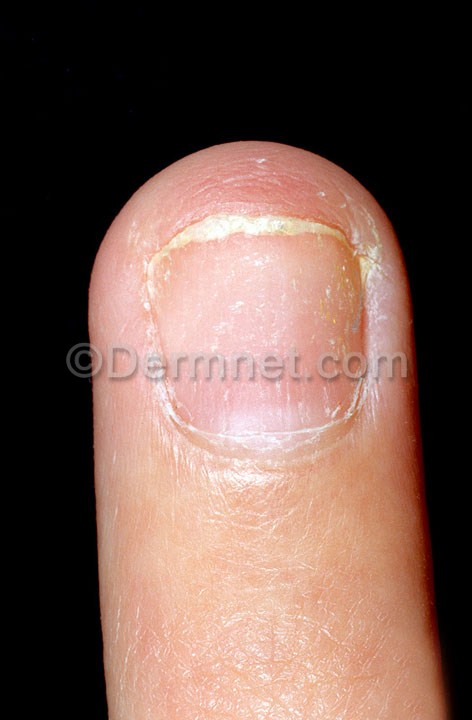
Disease: Nail Fungus and other Nail Disease